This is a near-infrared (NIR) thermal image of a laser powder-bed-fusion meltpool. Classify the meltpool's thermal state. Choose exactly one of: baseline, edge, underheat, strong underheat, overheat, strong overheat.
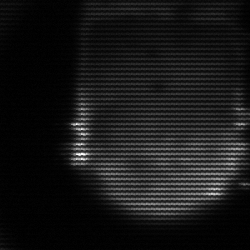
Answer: edge